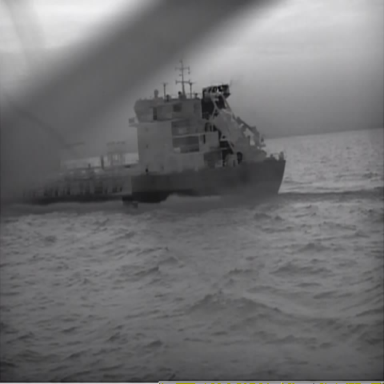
There is a liner in the infrared image.